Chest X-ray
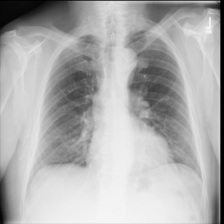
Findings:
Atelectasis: negative
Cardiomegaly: negative
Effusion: negative
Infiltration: negative
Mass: negative
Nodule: negative
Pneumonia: negative
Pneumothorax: negative
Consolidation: negative
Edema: negative
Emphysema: negative
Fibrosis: negative
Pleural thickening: negative
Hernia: negative